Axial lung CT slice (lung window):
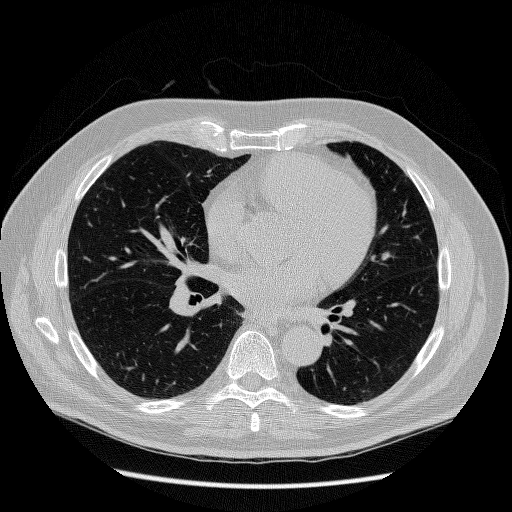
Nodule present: no